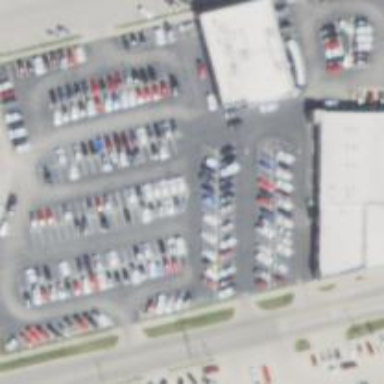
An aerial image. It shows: Commercial area with car shop.